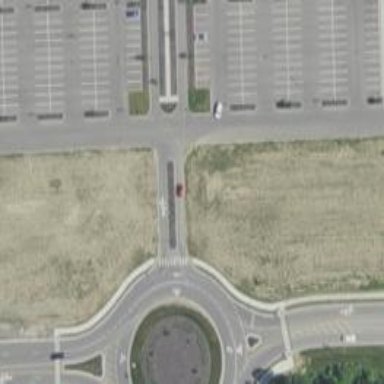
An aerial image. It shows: Marked zebra crossing on the road.